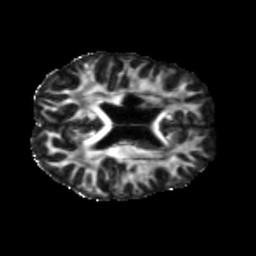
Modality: FA
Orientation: axial
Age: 53
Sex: male
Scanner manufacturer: siemens
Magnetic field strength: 3 T
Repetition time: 5.47 s
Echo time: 0.0854 s